Interaction volume radius: 10 \u00c5
Interaction volume height: 20 \u00c5
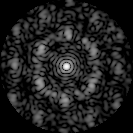
Disorder parameter: 0.6524